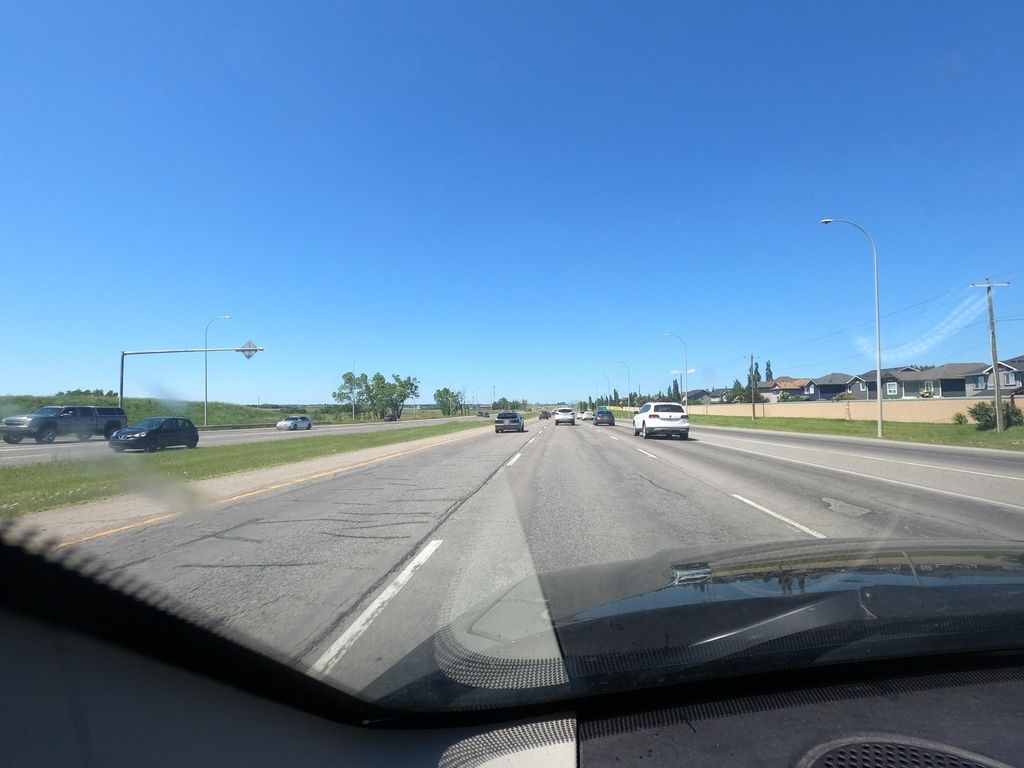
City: calgary